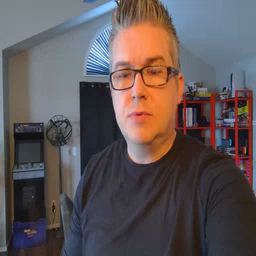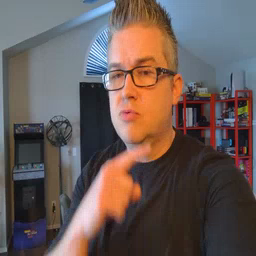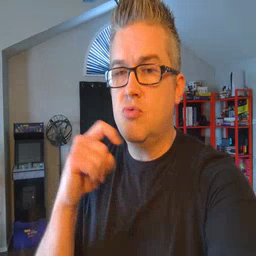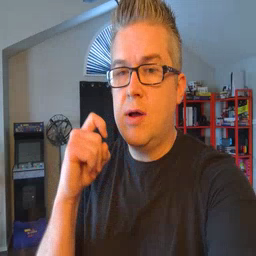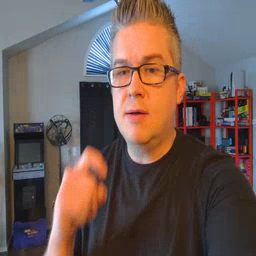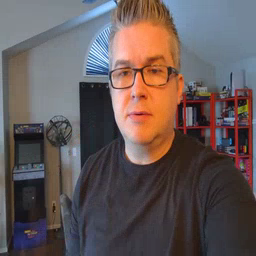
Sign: dryer